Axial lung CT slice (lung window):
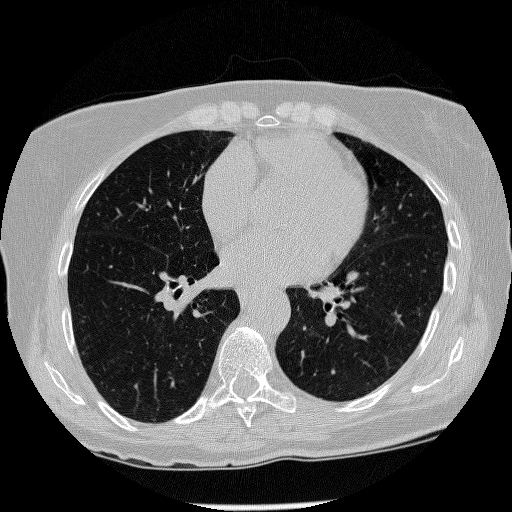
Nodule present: no